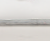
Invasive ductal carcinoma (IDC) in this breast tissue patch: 0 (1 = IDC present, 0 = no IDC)